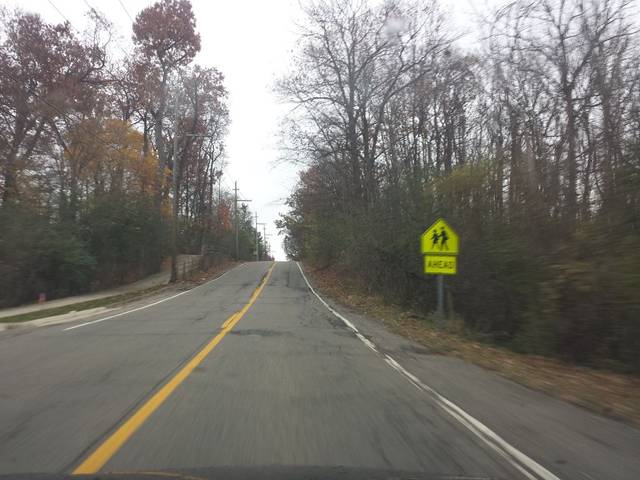
Region: United States
Coordinates: 42.582, -83.222